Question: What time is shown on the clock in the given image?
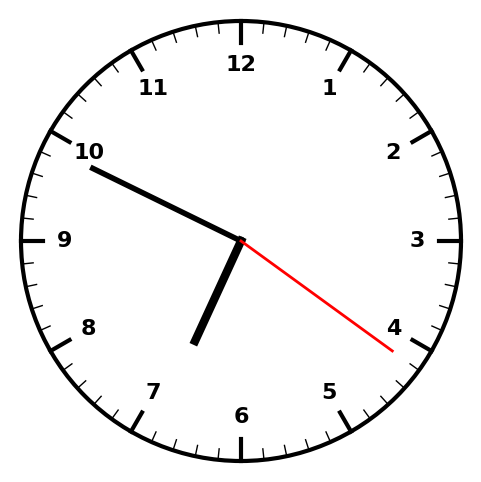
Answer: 06:49:21